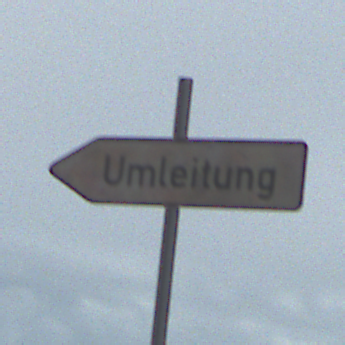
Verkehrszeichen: UmleitungswegweiserLinksweisend
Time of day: Midday
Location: Roofed (Beach)
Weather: Overcast
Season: NotSpecified
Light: Natural